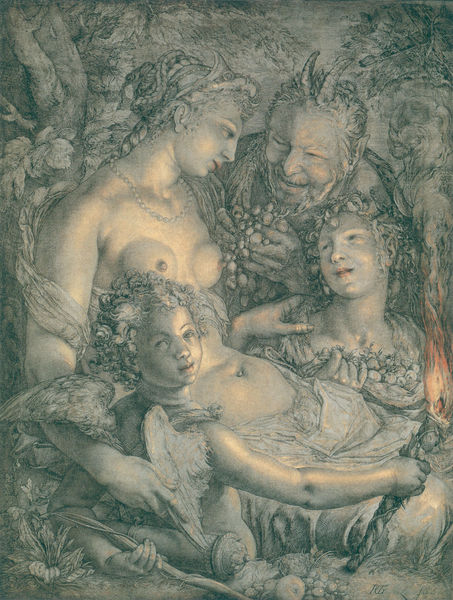
Titel: Venus friert ohne Ceres und Bacchus
Künstler: Hendrik Goltzius
Institution: Philadelphia, Museum of Art
Schlagwörter: flügel, gemälde, mann, nackt, bäume, frauen, mädchen, busen, frau, frisur, bild, haare, kind, wald, engel, trauben, brüste, wein, zopf, nabel, junge, perlenkette, vier, radierung, schwarzweiß, allegorie, mythologie, teufel, satyr, faun, pan, hörner, dschungel, flechtfrisur, flechtfrisus